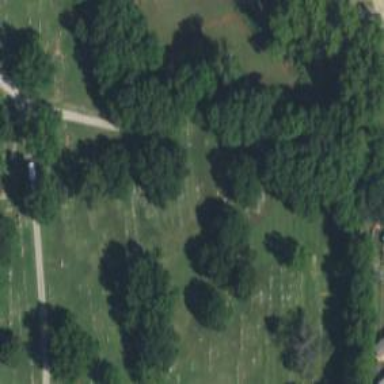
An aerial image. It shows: Graveyard used as cemetery.